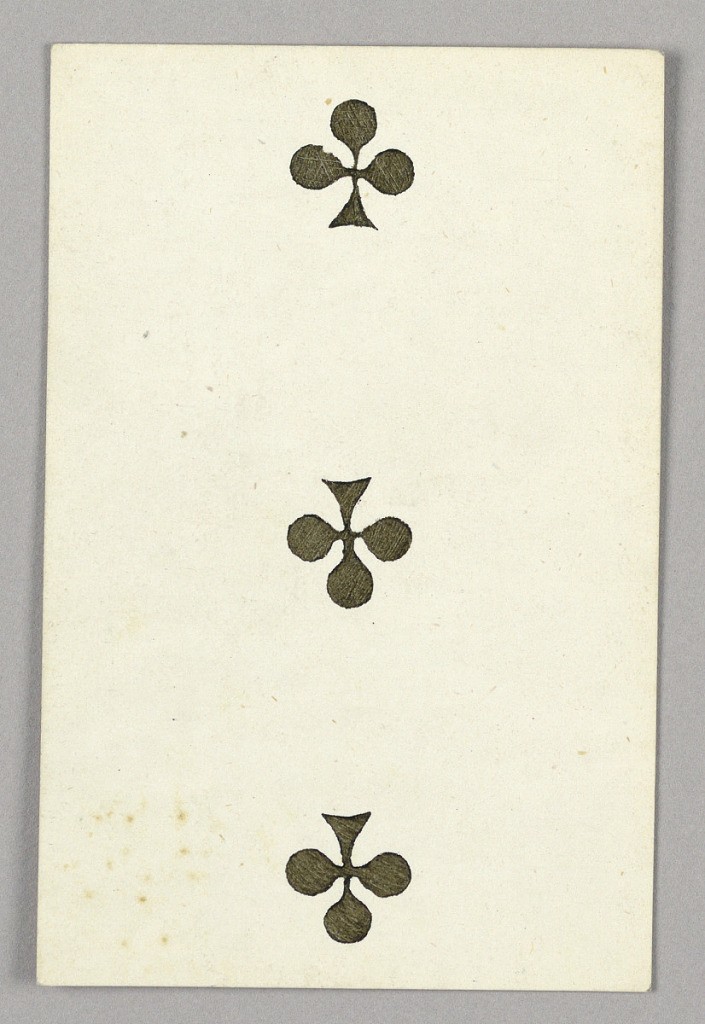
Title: Three of Clubs from Set of "Jeu Imperial–Second Empire–Napoleon III" Playing Cards
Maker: B.P. Grimaud, Paris, France
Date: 1858
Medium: Lithograph on glazed paper
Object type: Playing Card
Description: Three of Clubs from Set of "Jeu Imperial-Second Empire-Napoleon III" Playing Cards.